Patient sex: M
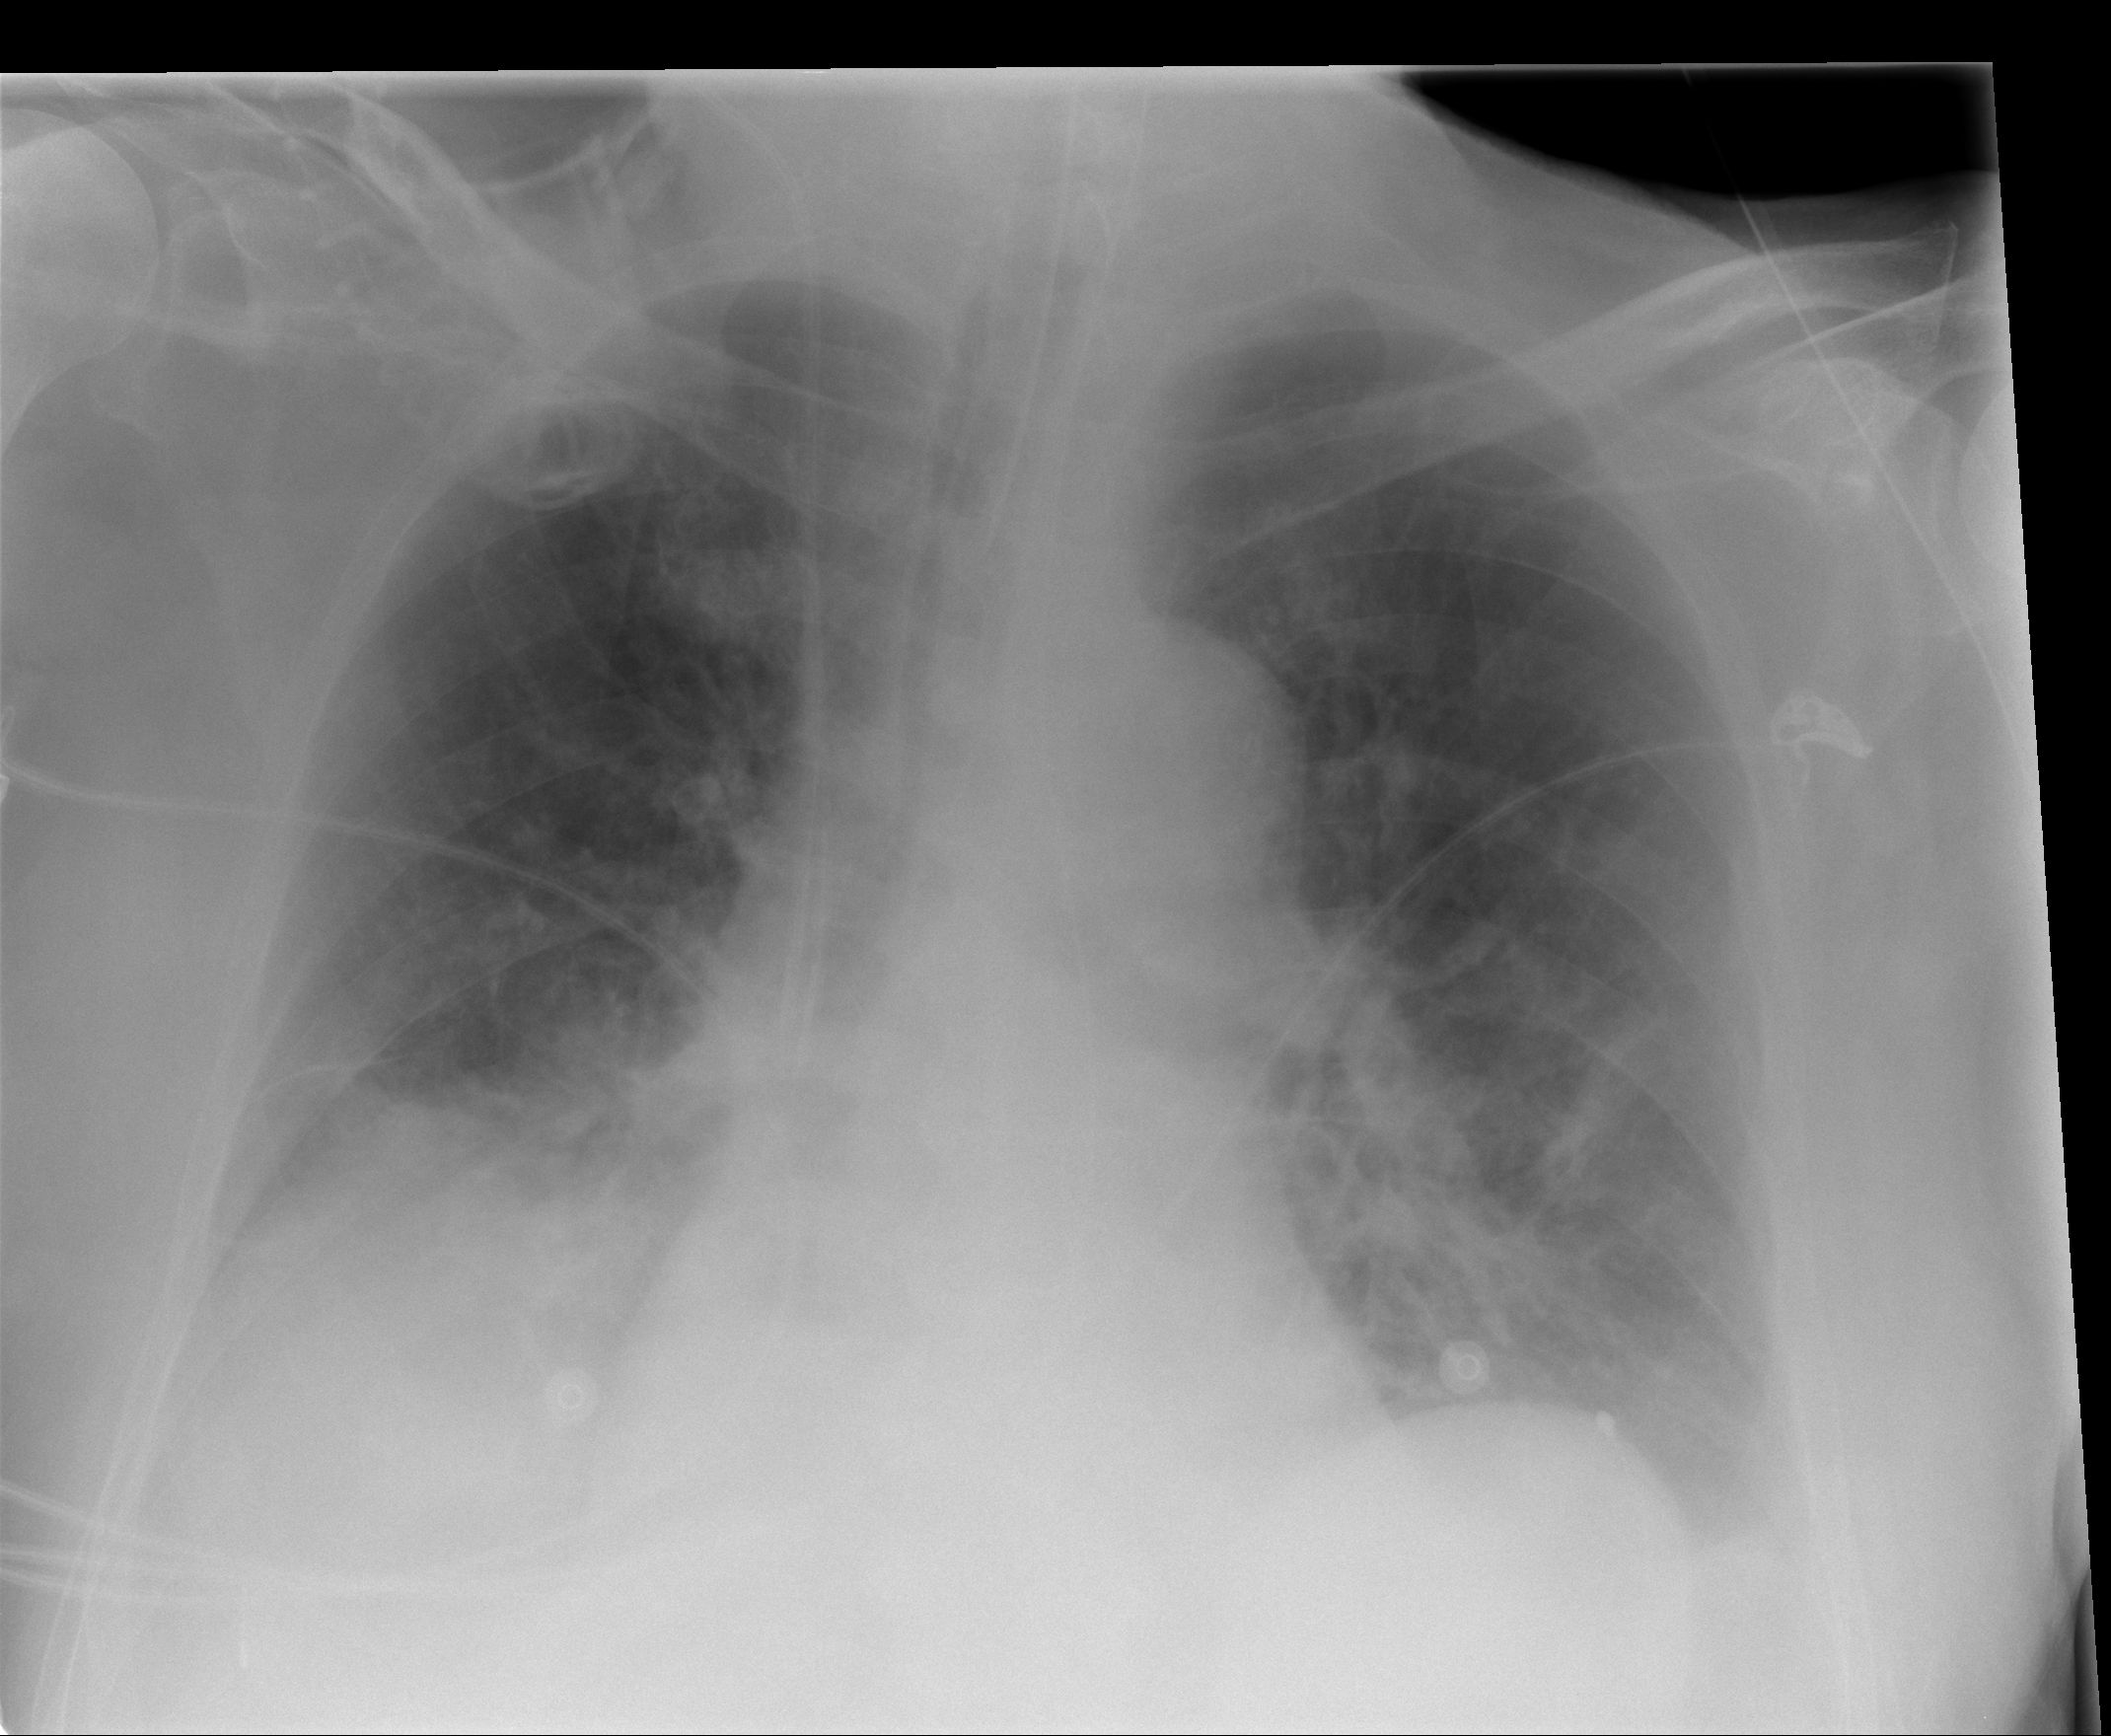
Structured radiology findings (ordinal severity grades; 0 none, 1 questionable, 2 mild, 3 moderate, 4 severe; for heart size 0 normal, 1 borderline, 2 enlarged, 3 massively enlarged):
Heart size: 0
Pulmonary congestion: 2
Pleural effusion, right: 2
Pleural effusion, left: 1
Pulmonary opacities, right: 2
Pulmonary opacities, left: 2
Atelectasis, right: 2
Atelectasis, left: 2